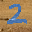
Label: 2